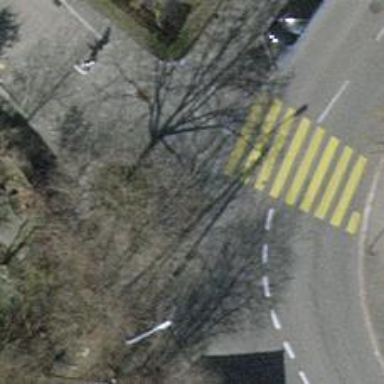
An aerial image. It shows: Bollard.